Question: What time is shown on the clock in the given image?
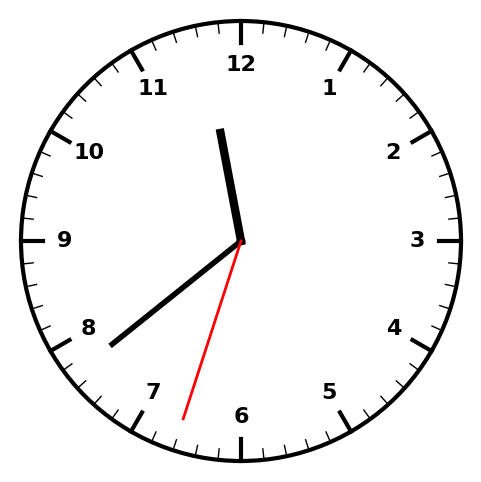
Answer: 11:38:33